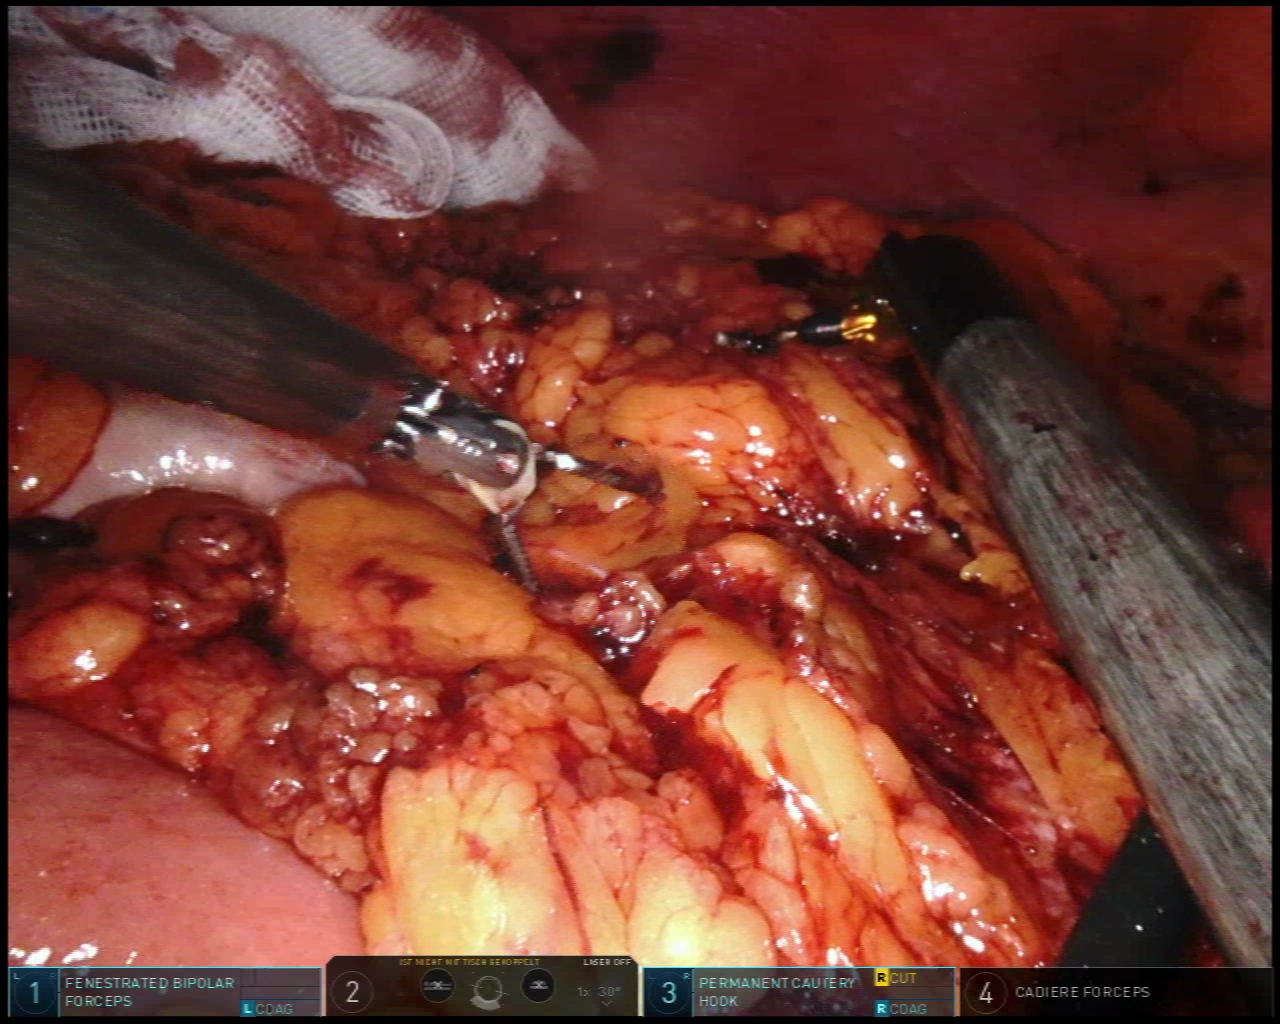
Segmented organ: stomach
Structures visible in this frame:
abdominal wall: yes
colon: no
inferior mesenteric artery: no
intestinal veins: no
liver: no
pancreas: no
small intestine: yes
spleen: no
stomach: yes
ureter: no
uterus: no
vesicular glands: no